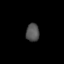
Tissue: skin
Cell type: Epithelial cells
Senescence score: 0.2538
Nuclear area (px): 234
Mean DAPI intensity: 83.62